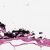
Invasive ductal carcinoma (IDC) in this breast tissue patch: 0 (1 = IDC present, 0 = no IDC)